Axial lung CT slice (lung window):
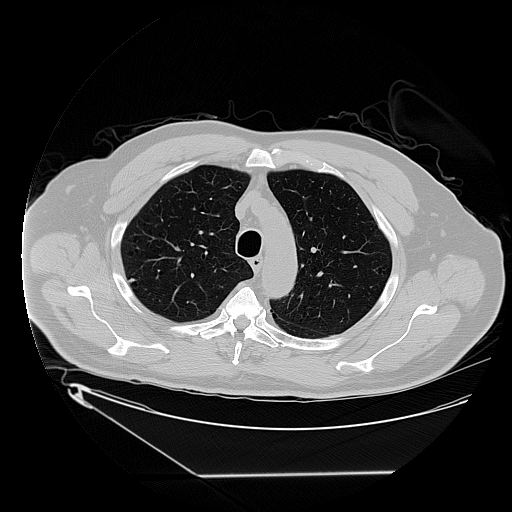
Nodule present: no